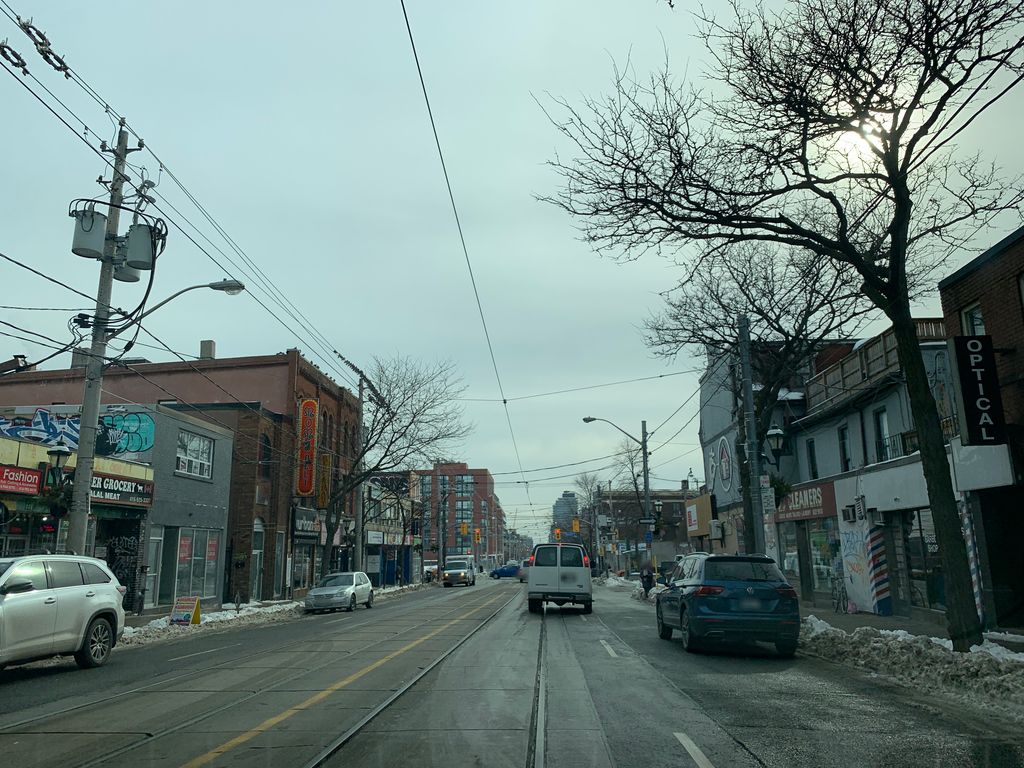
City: toronto